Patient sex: F
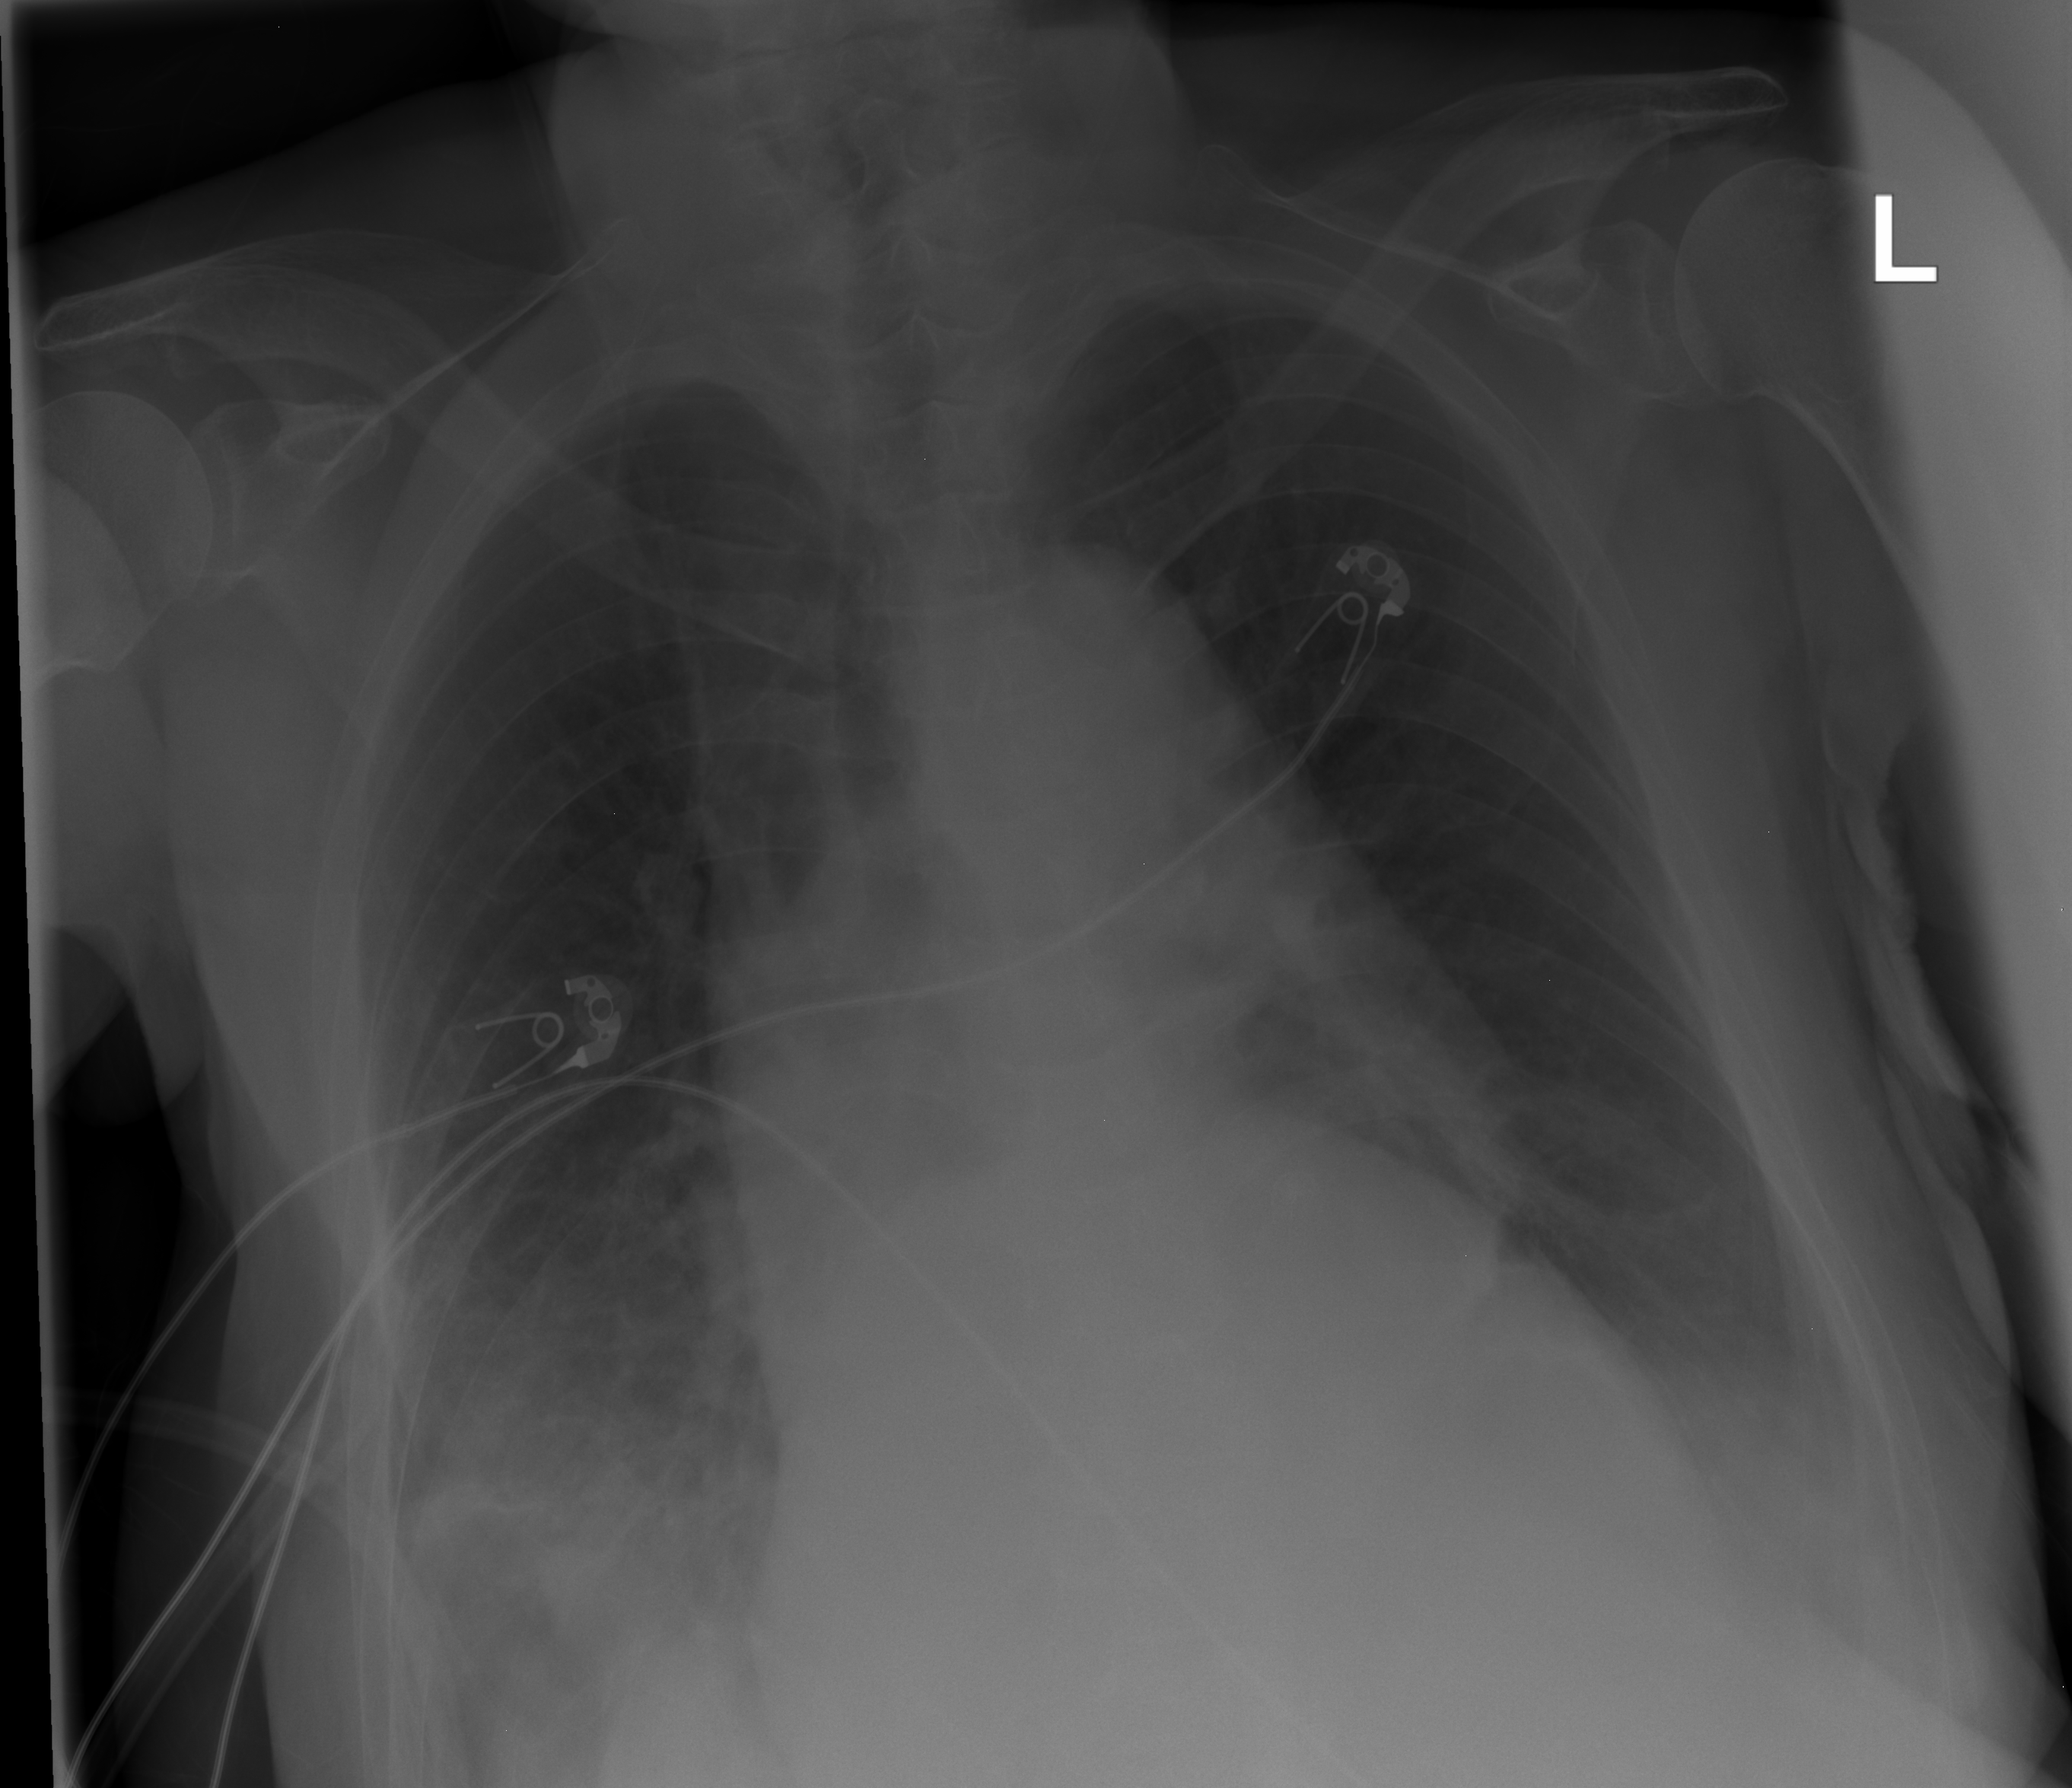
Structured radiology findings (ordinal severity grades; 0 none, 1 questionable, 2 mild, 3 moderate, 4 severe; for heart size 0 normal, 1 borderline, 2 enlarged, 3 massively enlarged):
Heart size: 2
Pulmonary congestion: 0
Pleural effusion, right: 2
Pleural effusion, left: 2
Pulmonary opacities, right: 1
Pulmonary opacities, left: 0
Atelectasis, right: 1
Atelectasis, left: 1